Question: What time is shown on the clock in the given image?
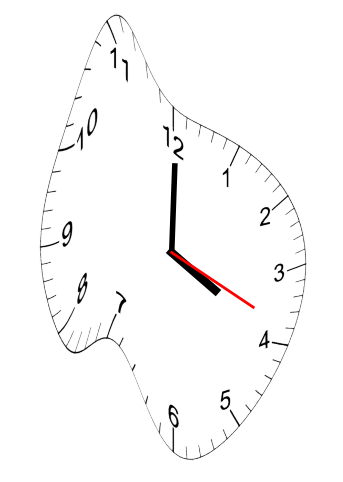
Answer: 04:00:19